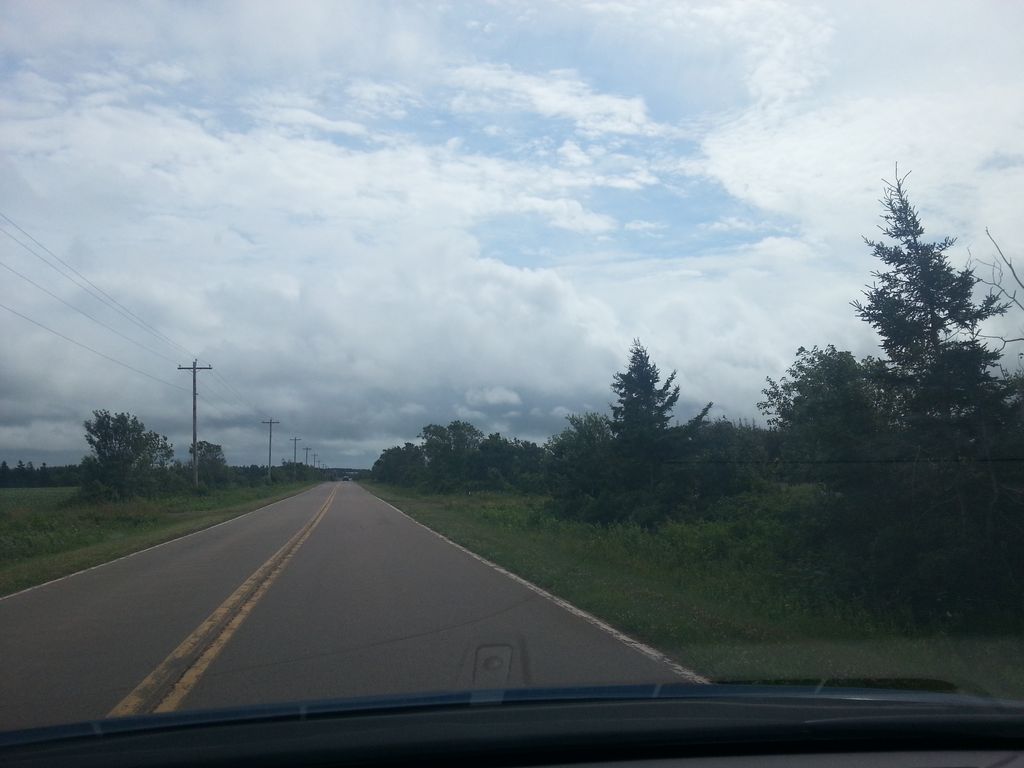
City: charlottetown